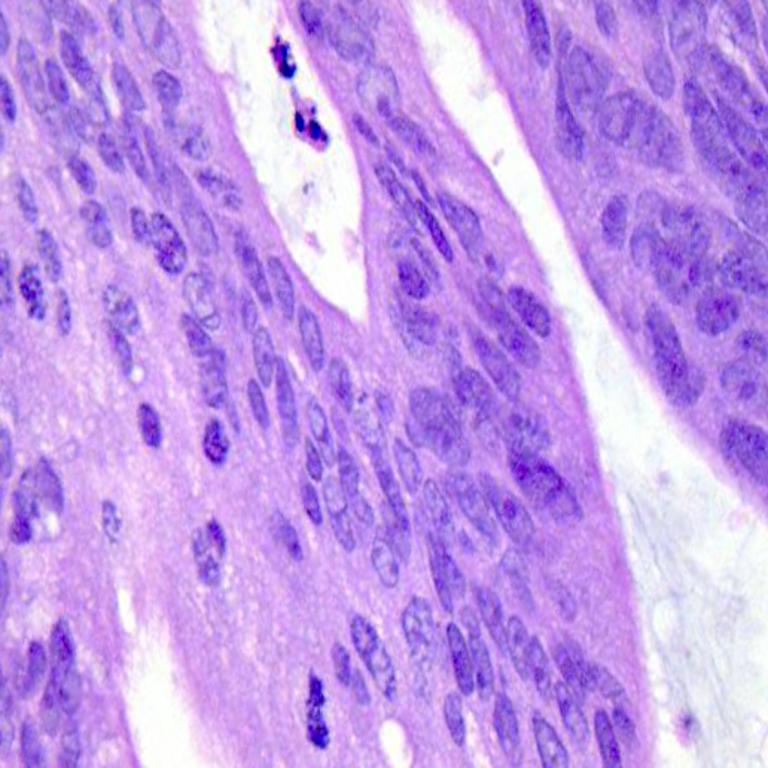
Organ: colon
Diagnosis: adenocarcinomas